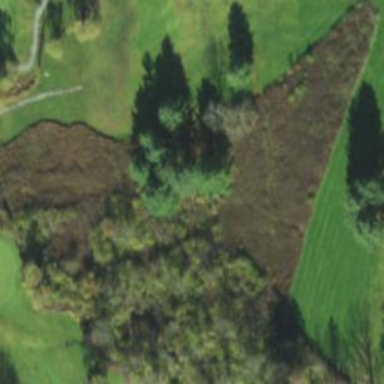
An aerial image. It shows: Golf rough area.